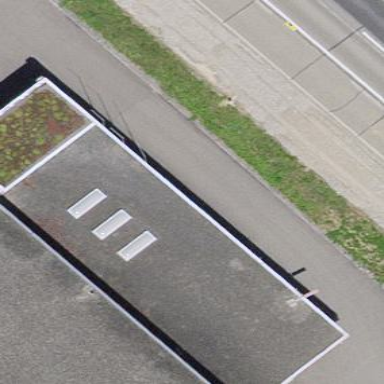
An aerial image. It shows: Industrial building.